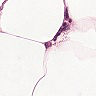
Metastatic tissue present: no